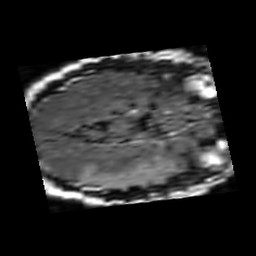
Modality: FLAIR
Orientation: axial
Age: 54
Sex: male
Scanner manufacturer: philips
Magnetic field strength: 1.5 T
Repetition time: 6 s
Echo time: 0.12 s